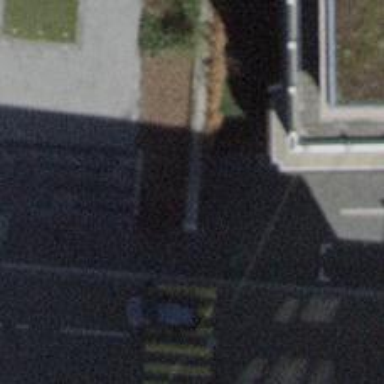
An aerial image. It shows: Uncontrolled footway crossing with markings.